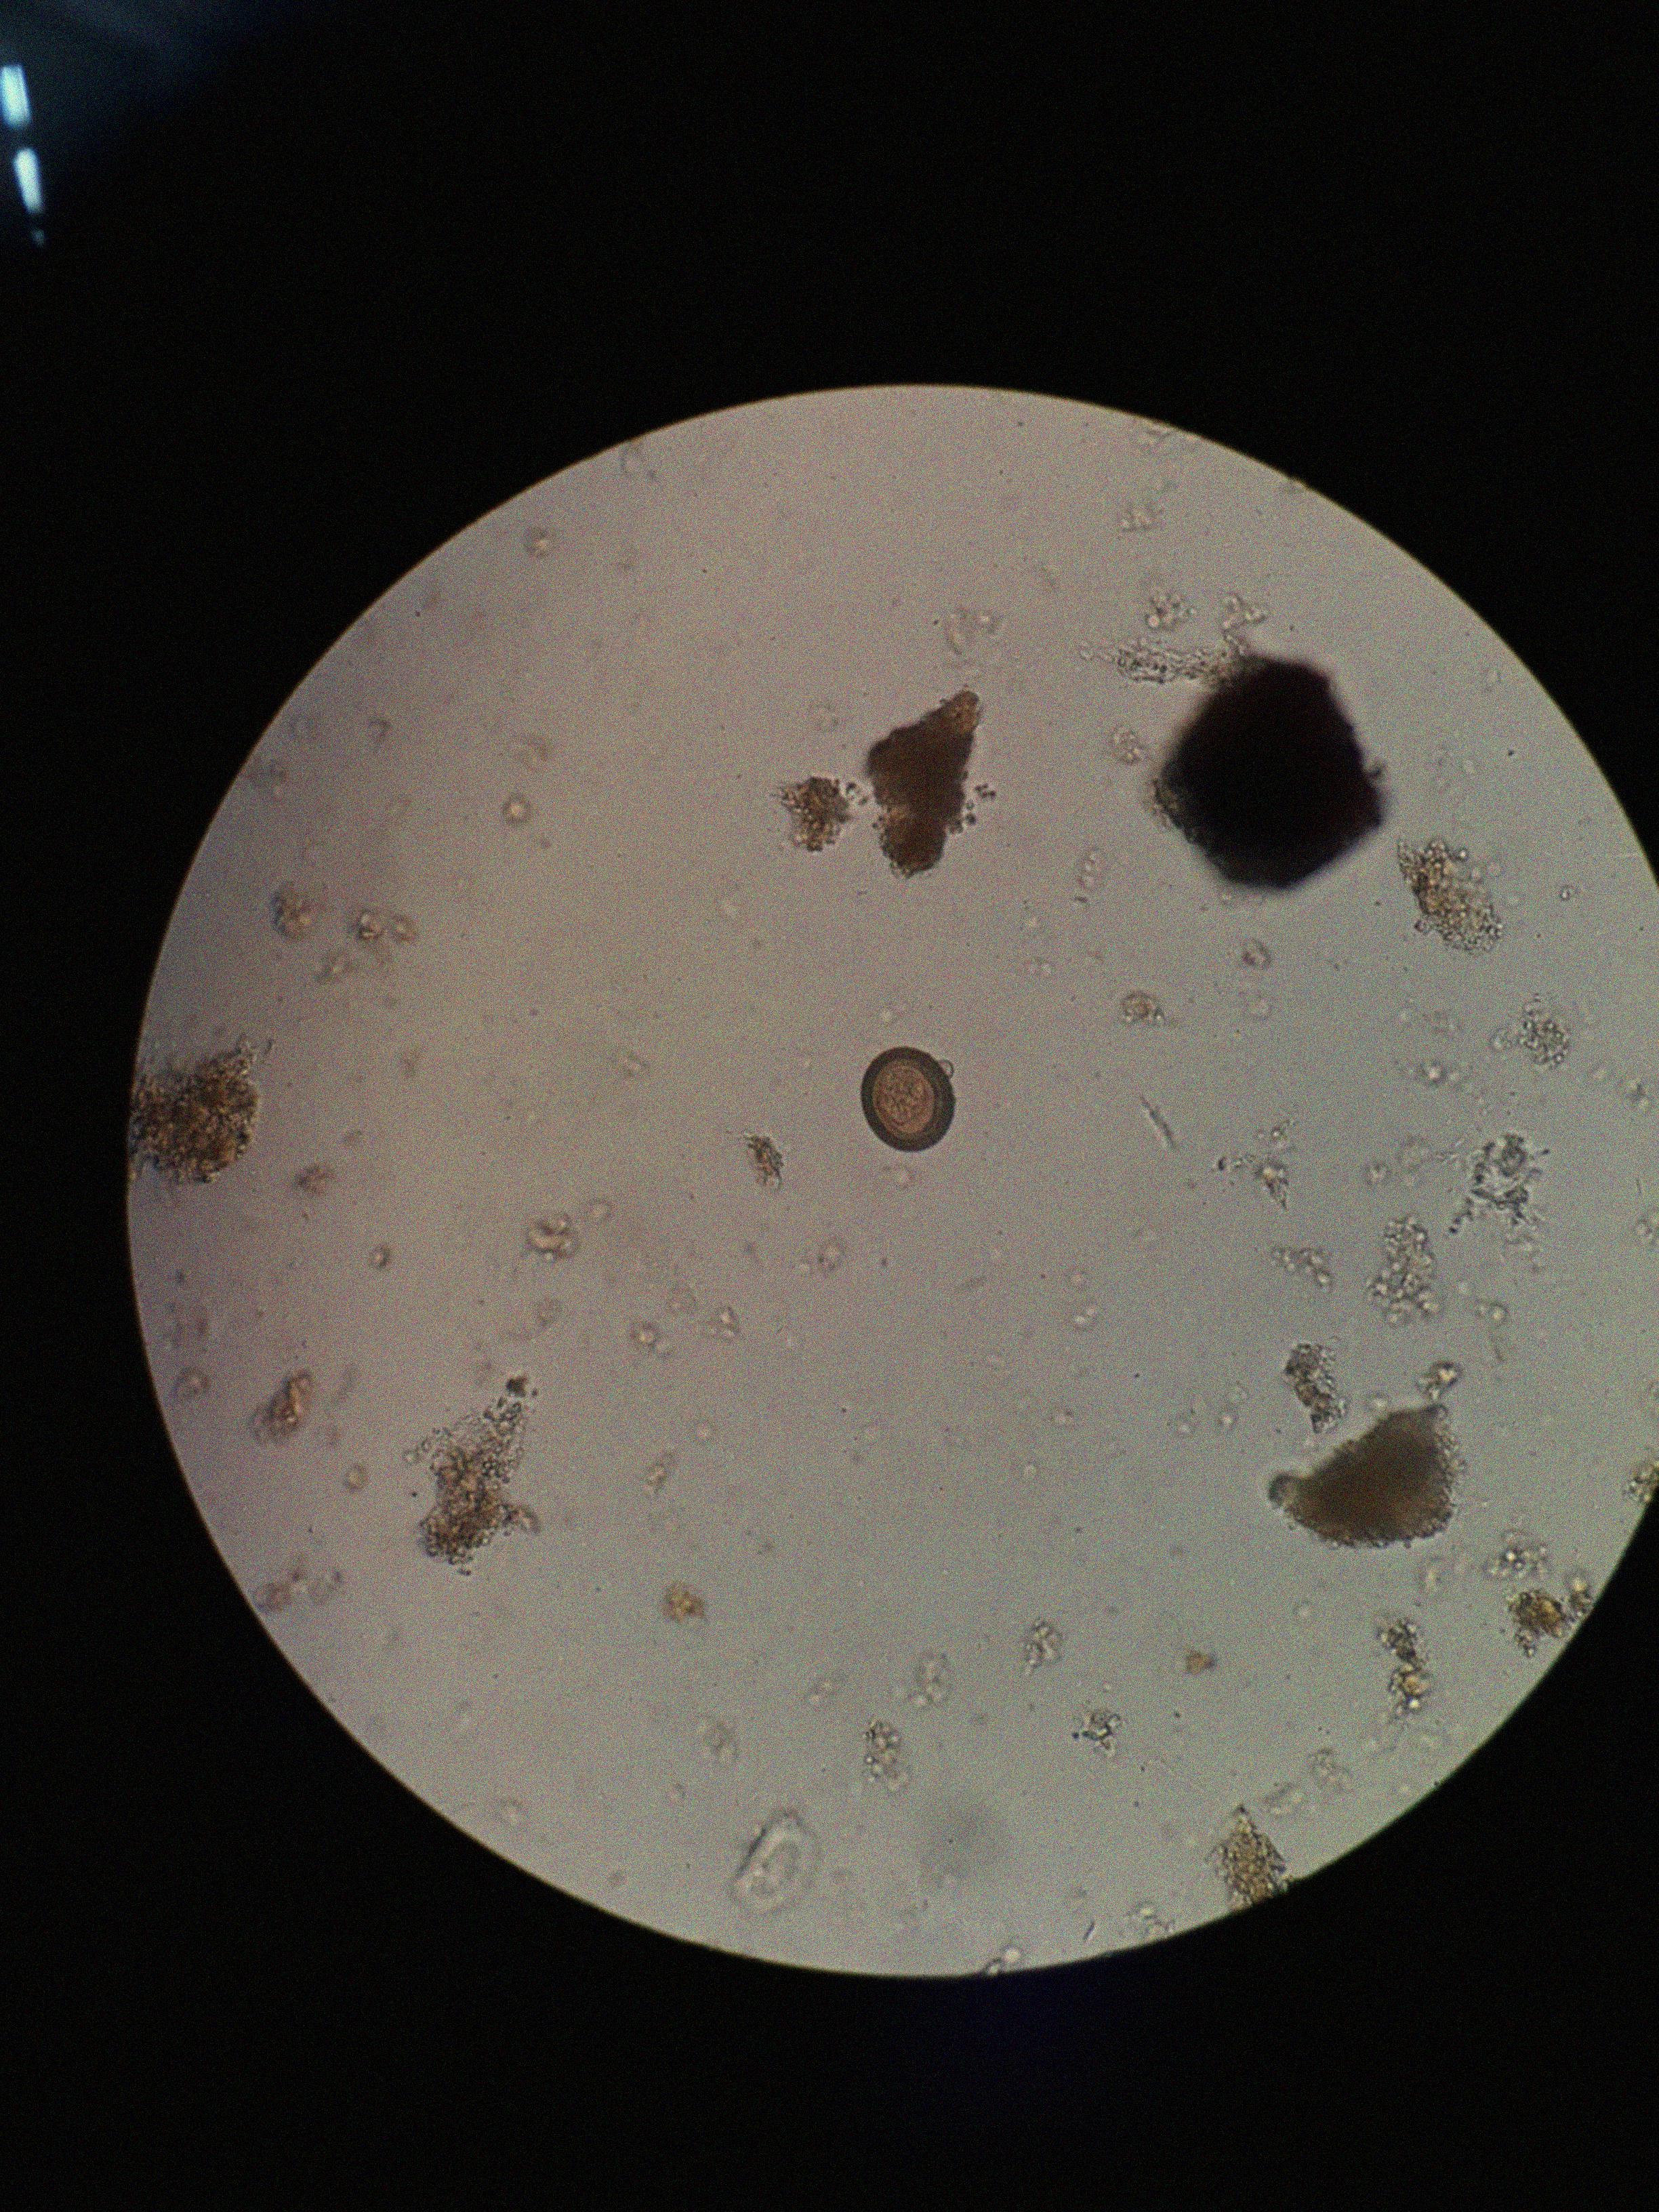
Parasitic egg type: Taenia spp. egg